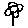
Label: flower